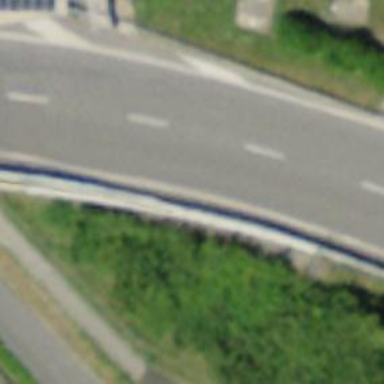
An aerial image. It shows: Asphalt motorway link.